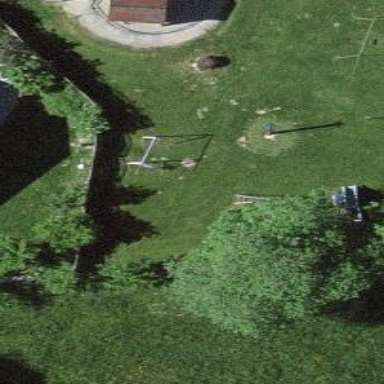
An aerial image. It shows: Playground with swings.